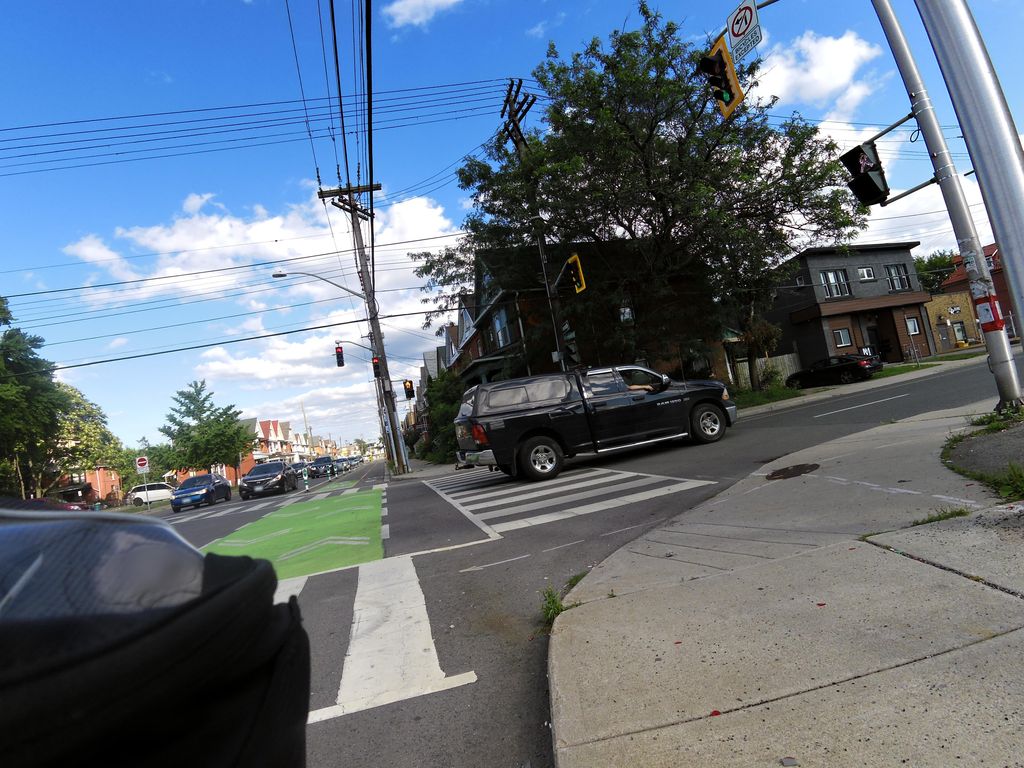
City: hamilton